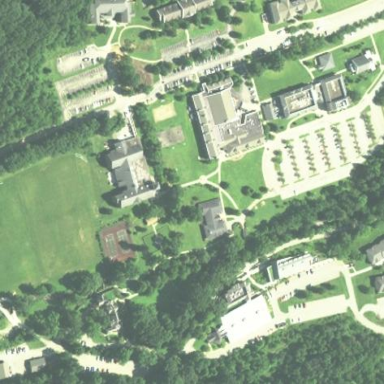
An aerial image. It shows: University.